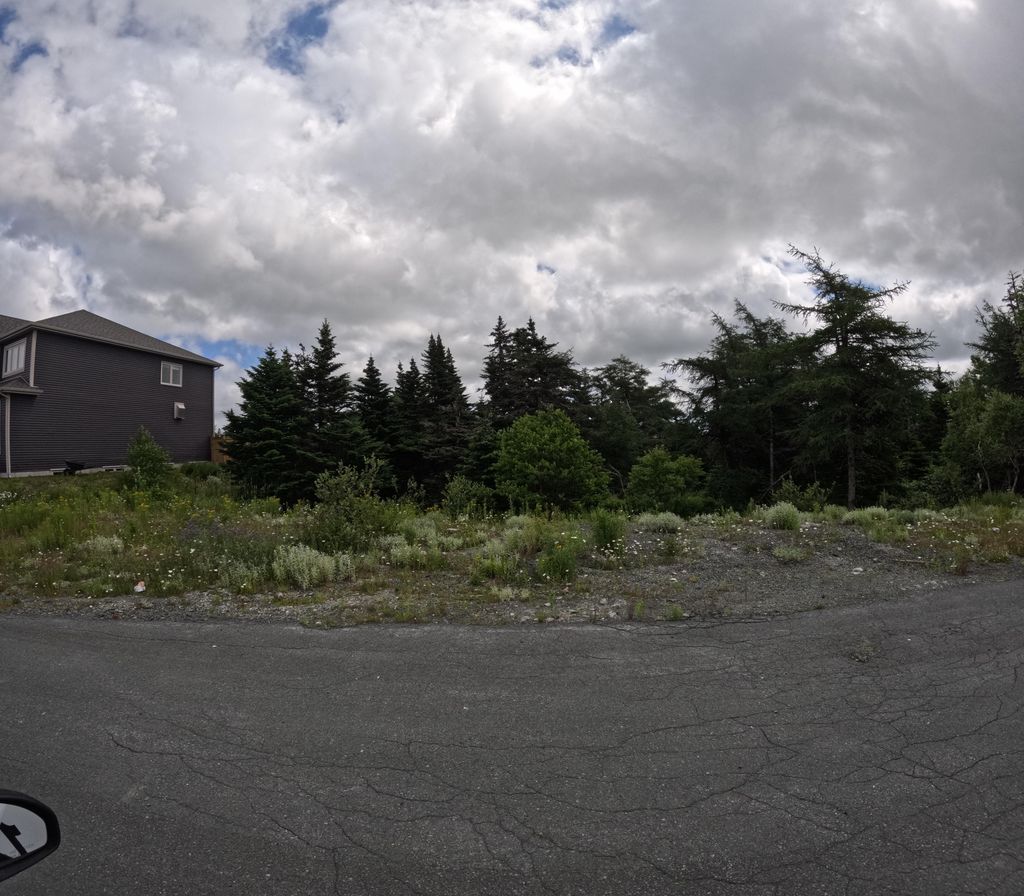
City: st_johns